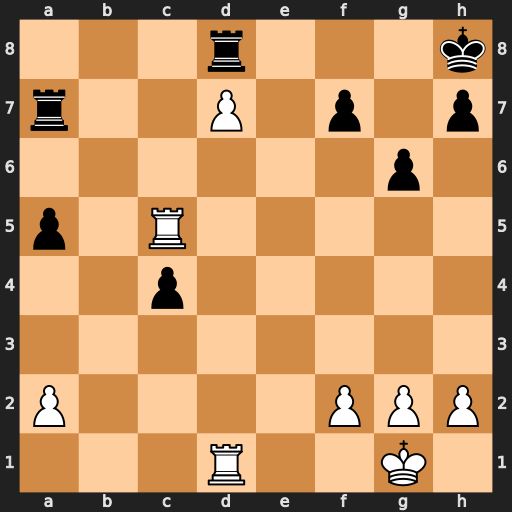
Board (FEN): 3r3k/r2P1p1p/6p1/p1R5/2p5/8/P4PPP/3R2K1
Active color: w
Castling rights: -
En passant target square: -
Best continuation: Rc8 Rxd7 Rxd8+ Rxd8 Rxd8+